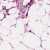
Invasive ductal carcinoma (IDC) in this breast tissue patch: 1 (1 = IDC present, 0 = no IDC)